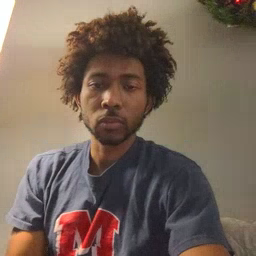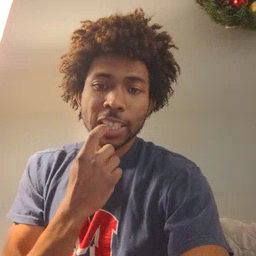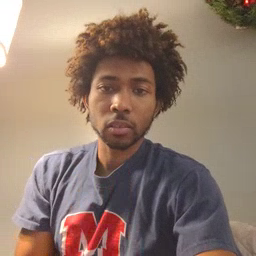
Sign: tooth